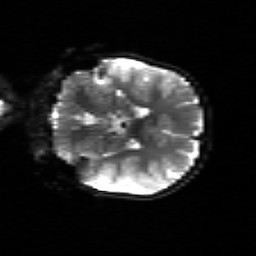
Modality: sbref
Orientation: coronal
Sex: male
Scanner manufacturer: siemens
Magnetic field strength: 3 T
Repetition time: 5 s
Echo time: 0.071 s